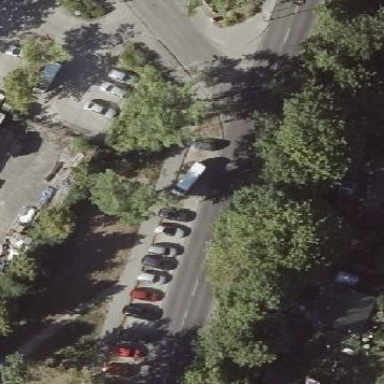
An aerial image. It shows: Street-side parking area with compacted surface.